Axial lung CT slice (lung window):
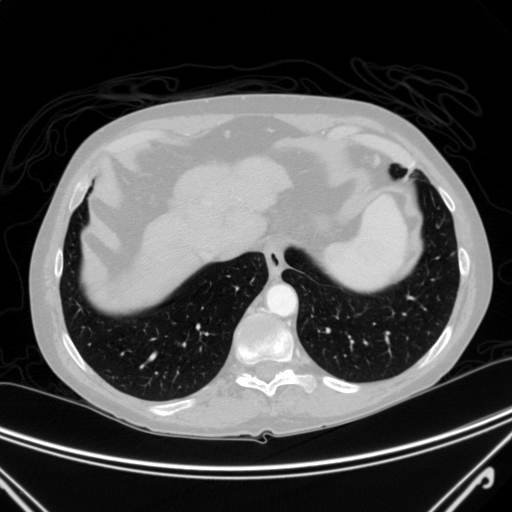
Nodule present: no